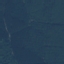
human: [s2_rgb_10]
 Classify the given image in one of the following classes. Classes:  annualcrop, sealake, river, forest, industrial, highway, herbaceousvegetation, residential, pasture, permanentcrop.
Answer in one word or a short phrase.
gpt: Forest